Question: I was trying to get an answer from the recaptcha instead of getting just successful/failed message but failed to get a way .
To get the hold of the scenario lets assume one.
I got an recaptcha by firing this line in my php page :
'''
echo recaptcha_get_html($publickey, $error);
'''
Then i got a challenge.

Now when user submits it , this code is get executed.
'''
$resp = recaptcha_check_answer ($privatekey,
$_SERVER["REMOTE_ADDR"],
$_POST["recaptcha_challenge_field"],
$_POST["recaptcha_response_field"]);
'''
This function definitions is :
'''
function recaptcha_check_answer ($privkey, $remoteip, $challenge, $response, $extra_params = array())
'''
<URL>
And when it is submitted, it sends me this response :
'''
Array ( [0] => HTTP/1.1 200 OK Cache-Control: no-cache, no-store, max-age=0, must-revalidate Pragma: no-cache Expires: Fri, 01 Jan 1990 00:00:00 GMT Date: Fri, 20 Jul 2012 18:49:51 GMT Content-Type: text/plain X-Recaptcha-Request-Duration: 8 X-Content-Type-Options: nosniff X-XSS-Protection: 1; mode=block Server: GSE Connection: close [1] => true success ) You got it!
'''
Any help is highly appreciated.
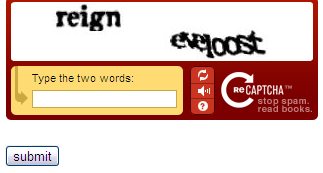
Answer: After a lots of googling and research effort , i found out that the way recaptcha works , it is not possible to get answer . I can only mange to know a success status .That's all.